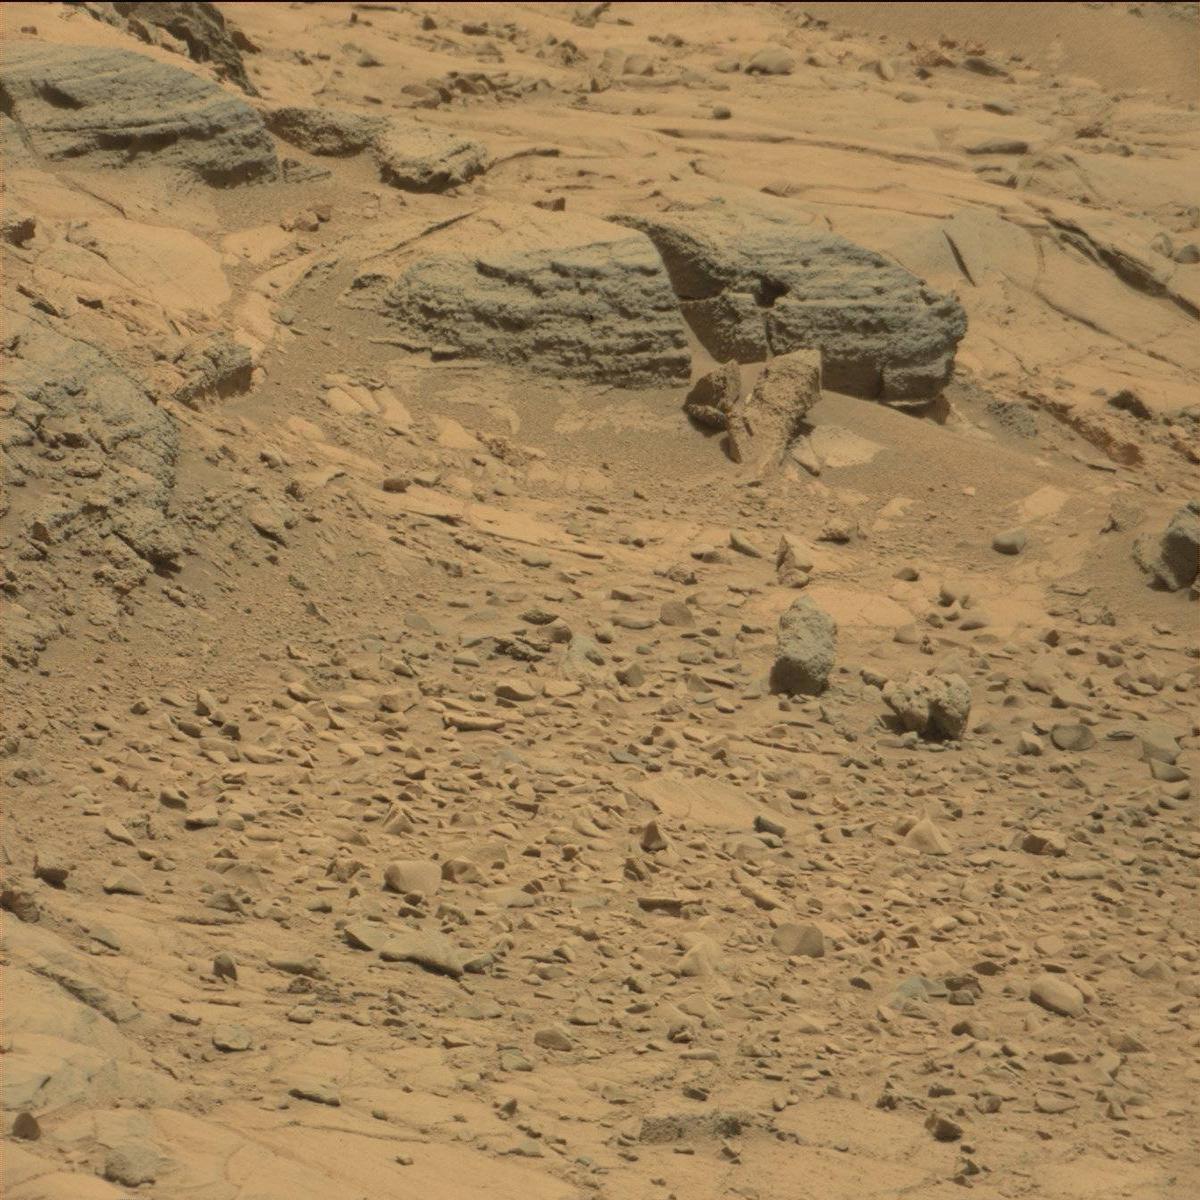
Terrain classes present: Bedrock, Sand / Soil